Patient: sex F, age 31
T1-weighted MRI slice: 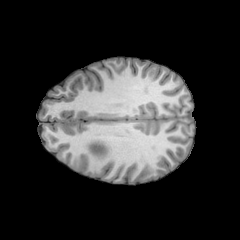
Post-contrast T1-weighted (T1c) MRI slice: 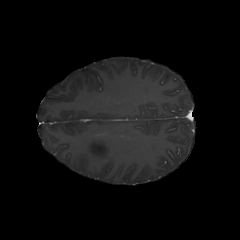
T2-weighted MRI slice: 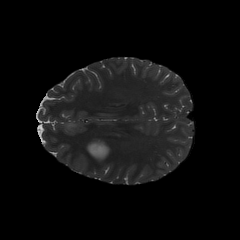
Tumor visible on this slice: yes
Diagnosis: Astrocytoma, IDH-mutant
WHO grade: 2